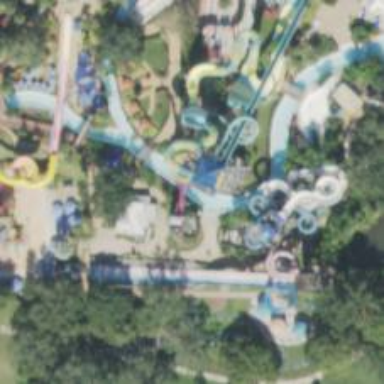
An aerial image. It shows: Water slide attraction.